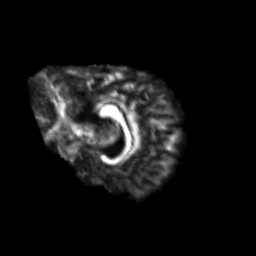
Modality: FA
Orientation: sagittal
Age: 28
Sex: female
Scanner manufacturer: siemens
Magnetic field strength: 3 T
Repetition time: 3.5 s
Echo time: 0.125 s